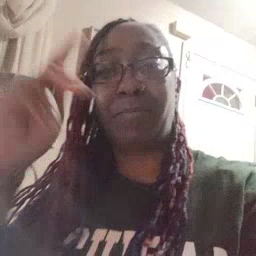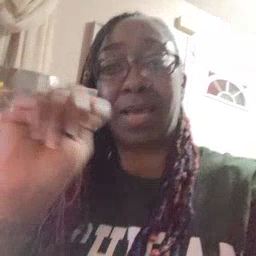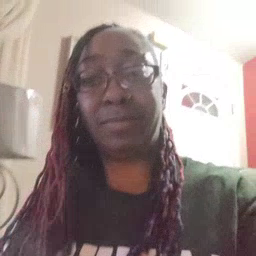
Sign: potty